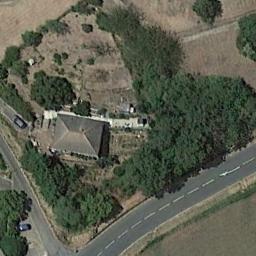
Label: residential